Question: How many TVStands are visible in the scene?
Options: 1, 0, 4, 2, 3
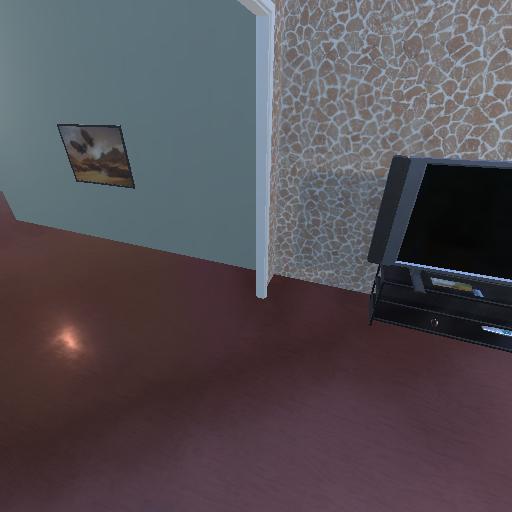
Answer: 1